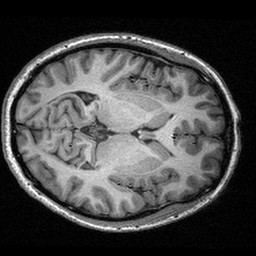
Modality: T1w
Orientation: axial
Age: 23
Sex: female
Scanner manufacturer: siemens
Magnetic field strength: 3 T
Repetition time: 2.53 s
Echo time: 0.00309 s